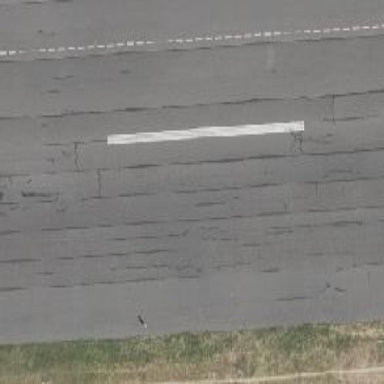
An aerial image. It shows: Asphalt footway.